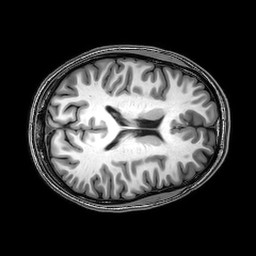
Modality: T1w
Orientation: axial
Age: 22
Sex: female
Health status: healthy
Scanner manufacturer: philips
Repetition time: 0.008223 s
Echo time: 0.00377 s